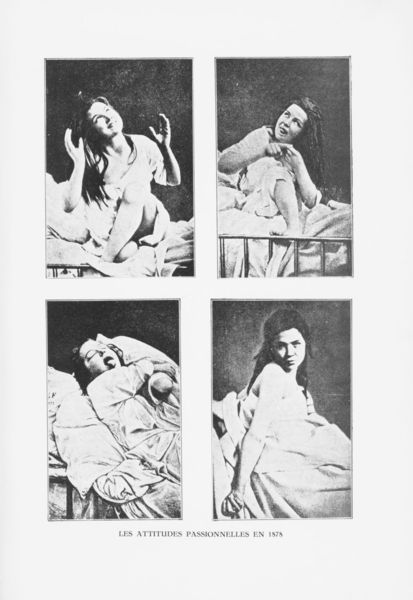
Titel: Le cinquantenaire de l`hysterie
Schlagwörter: akt, nackt, schlaf, weiß, frauen, mädchen, frau, grau, haar, licht, mund, schwarz, zimmer, blick, dame, hemd, arm, augen, falten, gesicht, hände, portrait, porträt, schauen, gitter, haare, decke, schrift, bilder, fotos, schlafen, studie, französisch, kissen, bett, bettdecke, bettgestell, knie, foto, fotografie, lachen, posen, vier, krank, schwarz-weiß, kunst, studien, serie, bettlaken, zunge, verrückt, aufwachen, fotografien, erwachen, irre, scjatten, attitudes, passionnelles